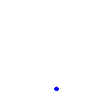
Particle: pion